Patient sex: M
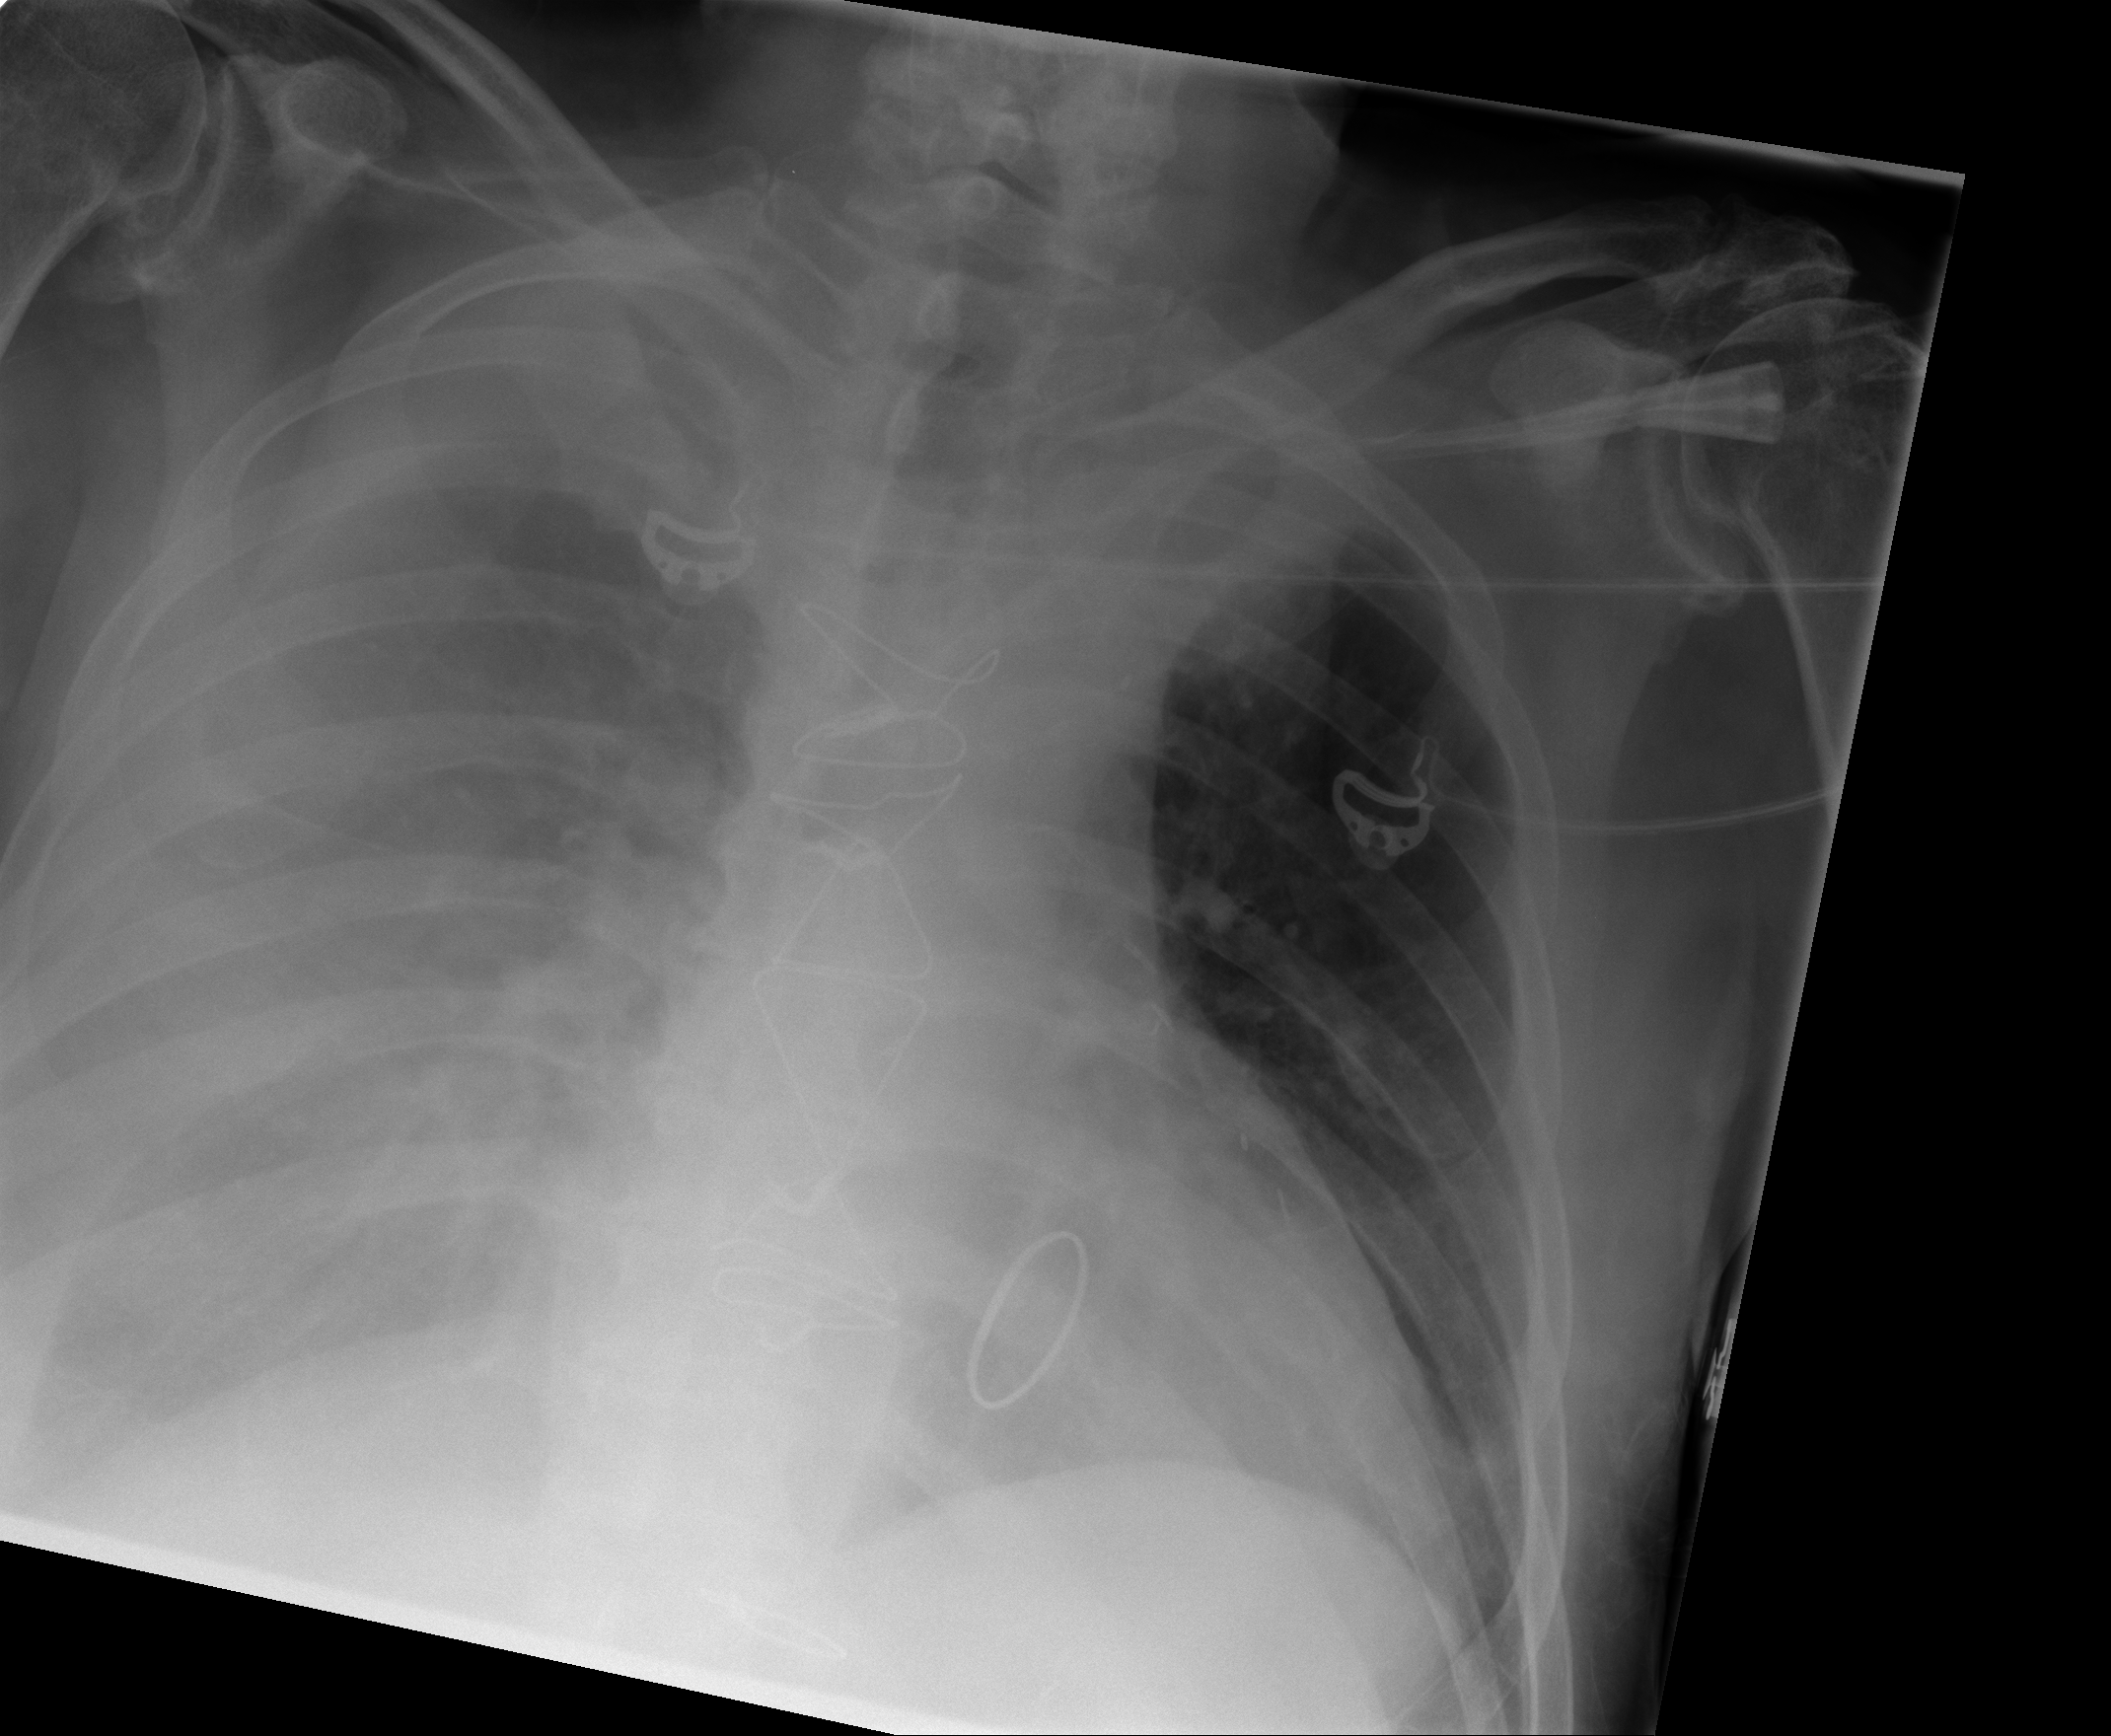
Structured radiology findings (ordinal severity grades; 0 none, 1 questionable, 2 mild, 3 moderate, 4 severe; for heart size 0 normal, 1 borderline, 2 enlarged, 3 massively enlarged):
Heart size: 1
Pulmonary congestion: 0
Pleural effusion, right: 3
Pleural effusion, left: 0
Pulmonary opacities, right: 0
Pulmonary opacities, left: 0
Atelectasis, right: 2
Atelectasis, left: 1